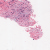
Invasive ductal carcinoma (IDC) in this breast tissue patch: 1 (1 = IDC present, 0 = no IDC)